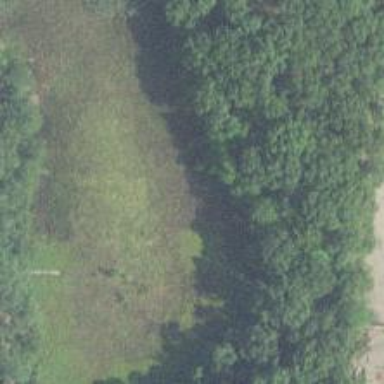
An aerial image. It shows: Marshy wetland area.